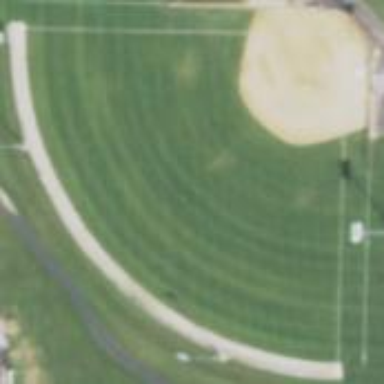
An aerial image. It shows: Baseball pitch for leisure and sports activities.